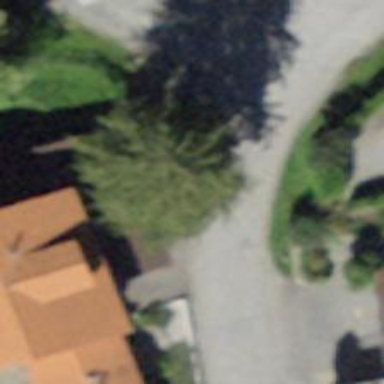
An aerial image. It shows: Residential road with asphalt surface.